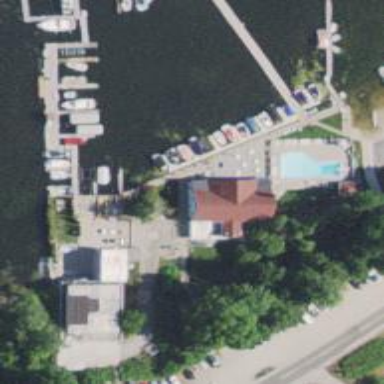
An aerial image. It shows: Marina on leisure land.